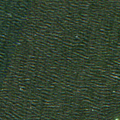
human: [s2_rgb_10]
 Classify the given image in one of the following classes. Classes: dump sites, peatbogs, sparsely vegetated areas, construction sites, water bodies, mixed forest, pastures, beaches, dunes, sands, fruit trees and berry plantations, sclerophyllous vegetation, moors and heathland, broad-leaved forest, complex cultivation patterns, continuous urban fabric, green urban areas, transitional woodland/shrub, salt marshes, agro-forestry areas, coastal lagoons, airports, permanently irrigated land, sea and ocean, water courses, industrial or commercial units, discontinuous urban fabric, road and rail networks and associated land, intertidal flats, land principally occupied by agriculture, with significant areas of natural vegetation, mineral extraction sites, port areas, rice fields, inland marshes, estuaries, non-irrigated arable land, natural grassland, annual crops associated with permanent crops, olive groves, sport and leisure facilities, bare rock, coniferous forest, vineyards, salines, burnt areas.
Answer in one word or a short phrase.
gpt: sea and ocean